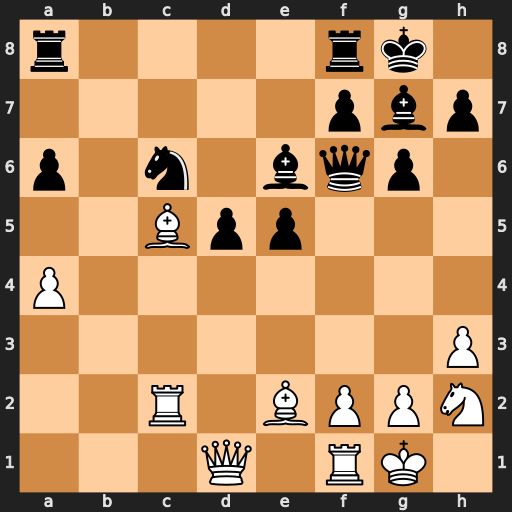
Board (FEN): r4rk1/5pbp/p1n1bqp1/2Bpp3/P7/7P/2R1BPPN/3Q1RK1
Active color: w
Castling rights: -
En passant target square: -
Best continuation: Bxf8 Rxf8 Rxc6